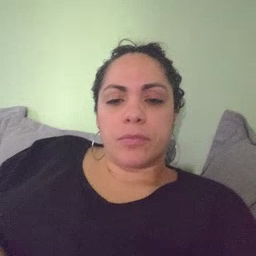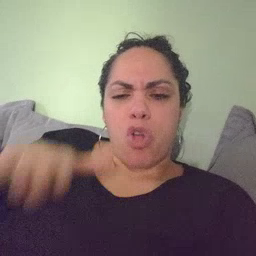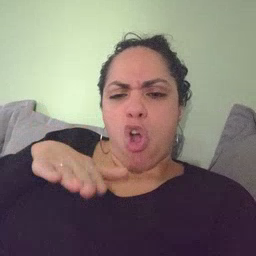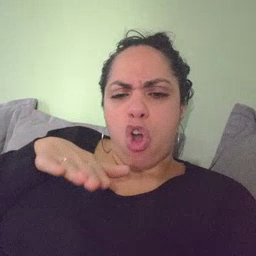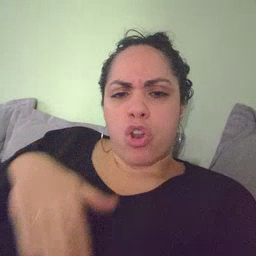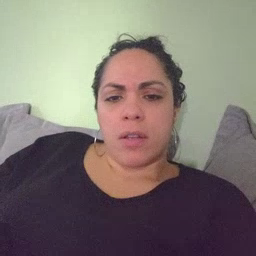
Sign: on